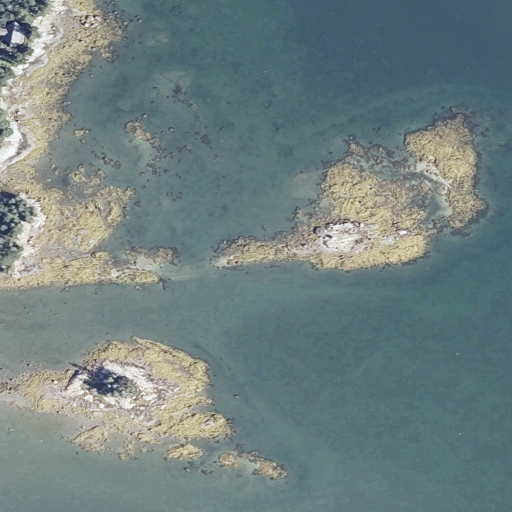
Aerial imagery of island in Maine named Louse Island containing open water, herbaceous wetlands, medium intensity development, low intensity development, barren land, and mixed forest